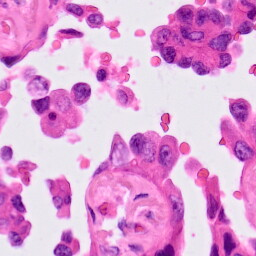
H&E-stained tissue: Lung